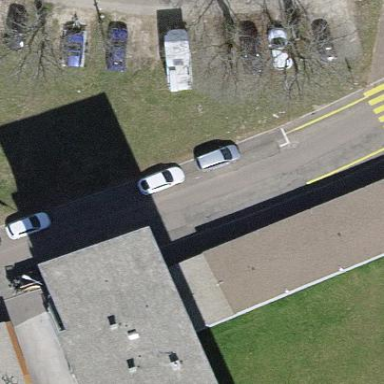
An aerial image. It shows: Garages with flat roofs.